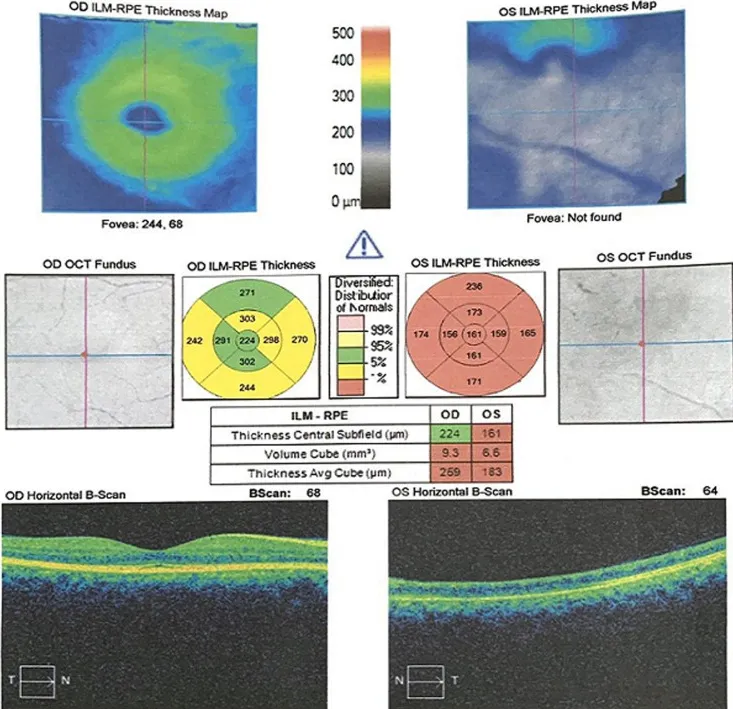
optical coherence tomography report, showing the macula thickness of both eyes after 5 weeks on ATT. There is marked thinning of the outer and inner retinal layers in the left eye, with loss of the foveal contour. There are no intraretinal or subretinal edemas in the left eye.
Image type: ophthalmic_imaging (oct)